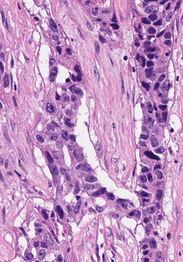
Tumor epithelial tissue: yes
Tumor-associated stroma tissue: yes
Normal tissue: no